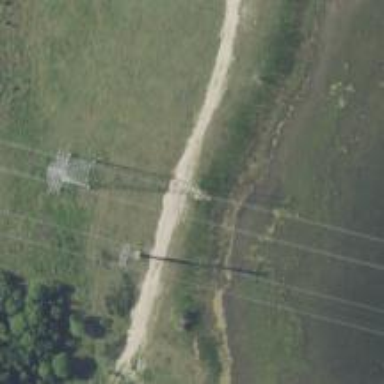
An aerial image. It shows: Power tower.